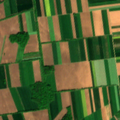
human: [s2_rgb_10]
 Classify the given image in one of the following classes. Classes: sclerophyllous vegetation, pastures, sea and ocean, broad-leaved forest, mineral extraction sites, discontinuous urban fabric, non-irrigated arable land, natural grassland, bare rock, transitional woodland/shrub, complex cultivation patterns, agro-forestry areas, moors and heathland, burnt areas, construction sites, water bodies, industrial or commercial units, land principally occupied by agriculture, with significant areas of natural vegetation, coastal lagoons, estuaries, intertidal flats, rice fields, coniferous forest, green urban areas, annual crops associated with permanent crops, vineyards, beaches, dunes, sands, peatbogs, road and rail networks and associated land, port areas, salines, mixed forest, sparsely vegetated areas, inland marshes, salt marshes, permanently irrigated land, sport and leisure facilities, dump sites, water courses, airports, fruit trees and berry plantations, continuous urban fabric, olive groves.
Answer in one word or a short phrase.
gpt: discontinuous urban fabric, non-irrigated arable land, complex cultivation patterns, land principally occupied by agriculture, with significant areas of natural vegetation